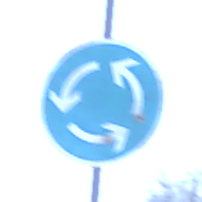
Verkehrszeichen: Kreisverkehr
Umgebung: Outdoor, Nature
Tageszeit: Midday
Wetter: Overcast
Licht: Natural
Jahreszeit: Winter
Kontrast: LowContrast